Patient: sex F, age 61
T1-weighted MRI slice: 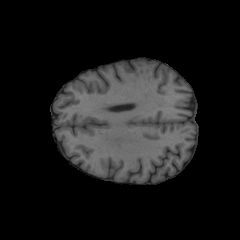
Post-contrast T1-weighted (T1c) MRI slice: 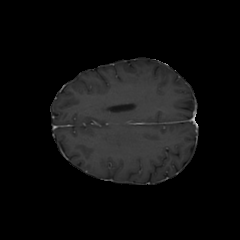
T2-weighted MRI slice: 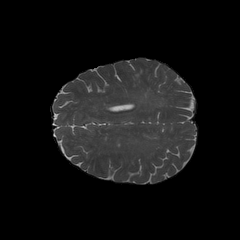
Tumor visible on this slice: no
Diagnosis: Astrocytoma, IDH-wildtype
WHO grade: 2